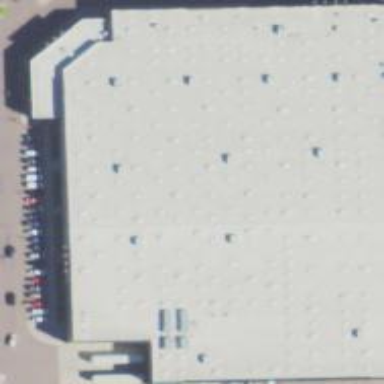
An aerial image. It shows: Wholesale shop housed in building.